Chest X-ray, PA view. Patient: 29 years old, sex F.
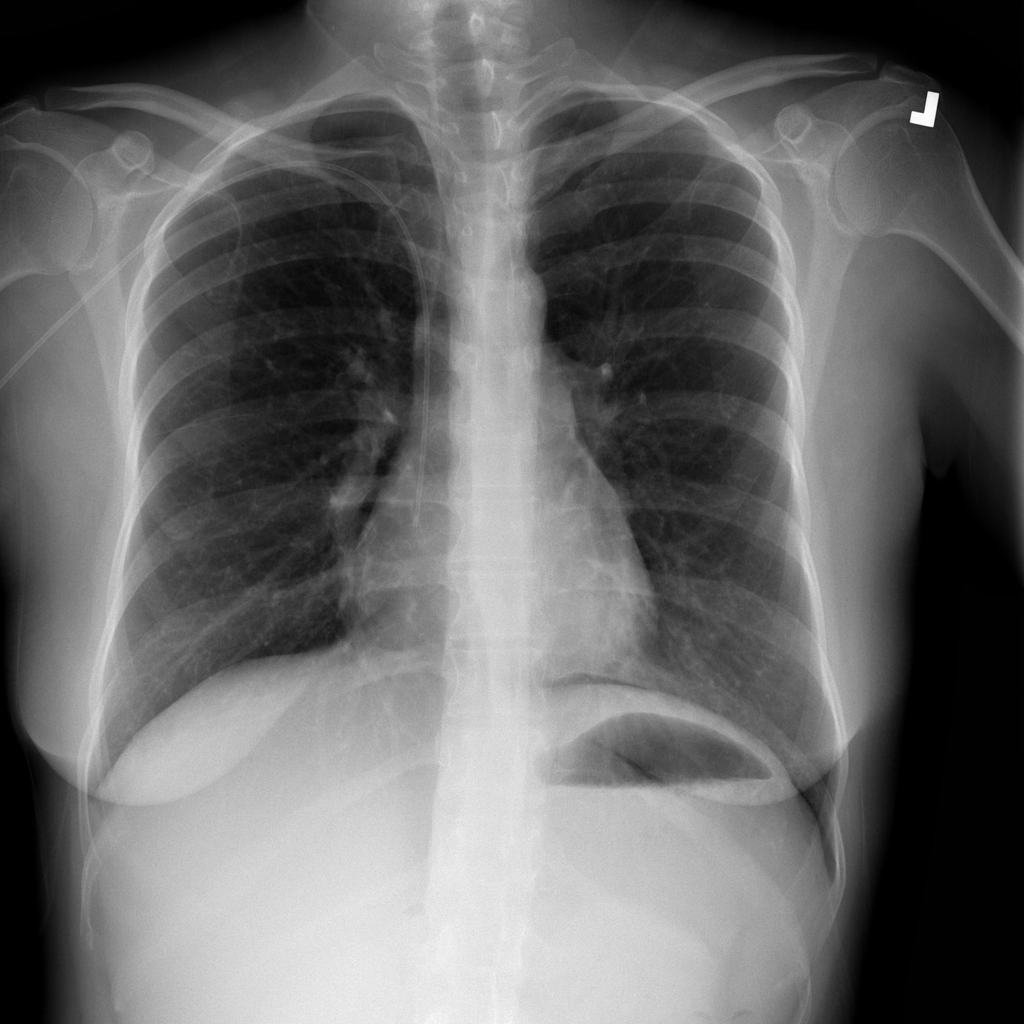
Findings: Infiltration